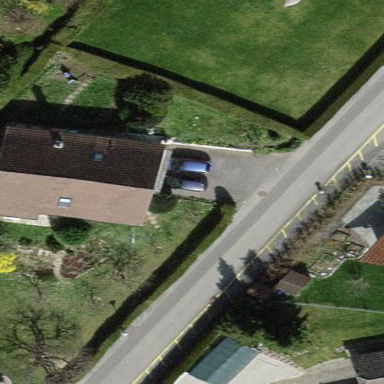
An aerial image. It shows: Detached building with gabled roof.